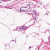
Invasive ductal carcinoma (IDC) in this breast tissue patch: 0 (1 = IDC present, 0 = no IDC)